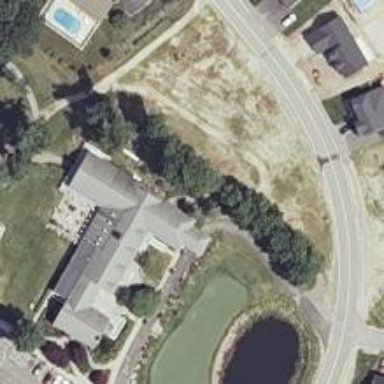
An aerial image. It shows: Service road designated as golf cart path.